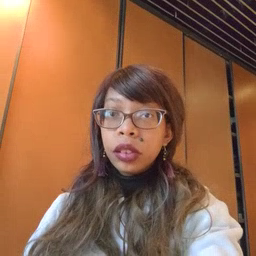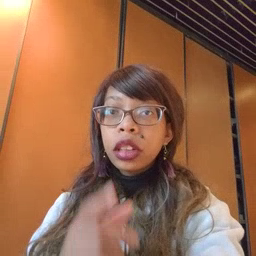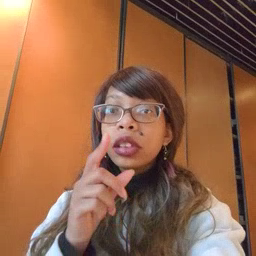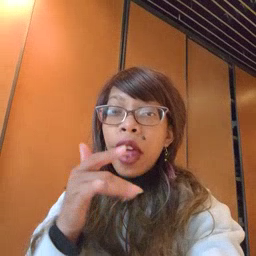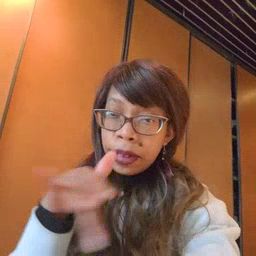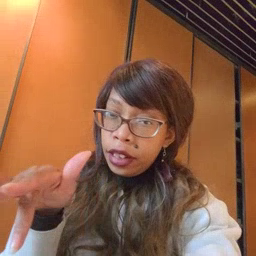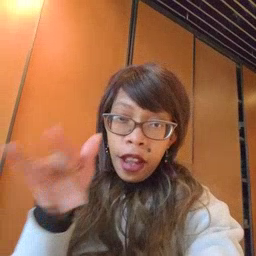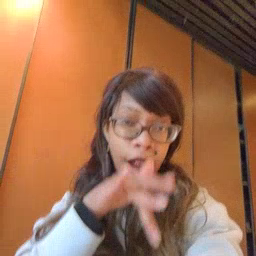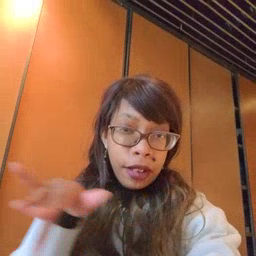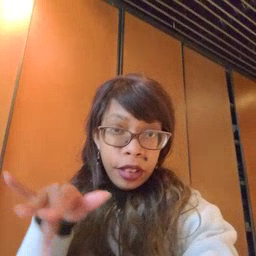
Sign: empty